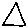
Label: triangle